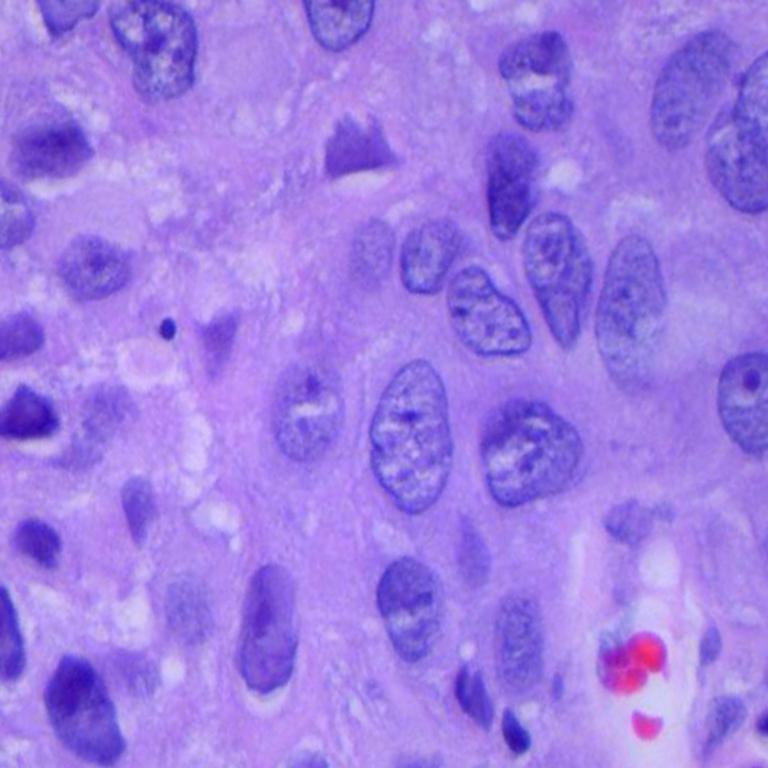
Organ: lung
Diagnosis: squamous carcinomas